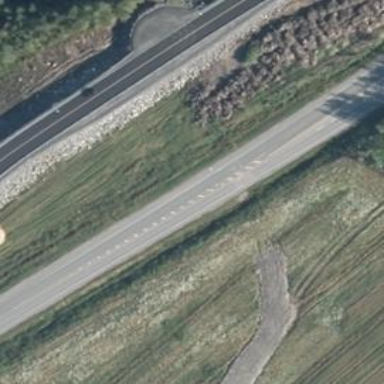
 which forms roundabout at the junction."